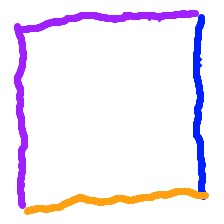
Shape: square